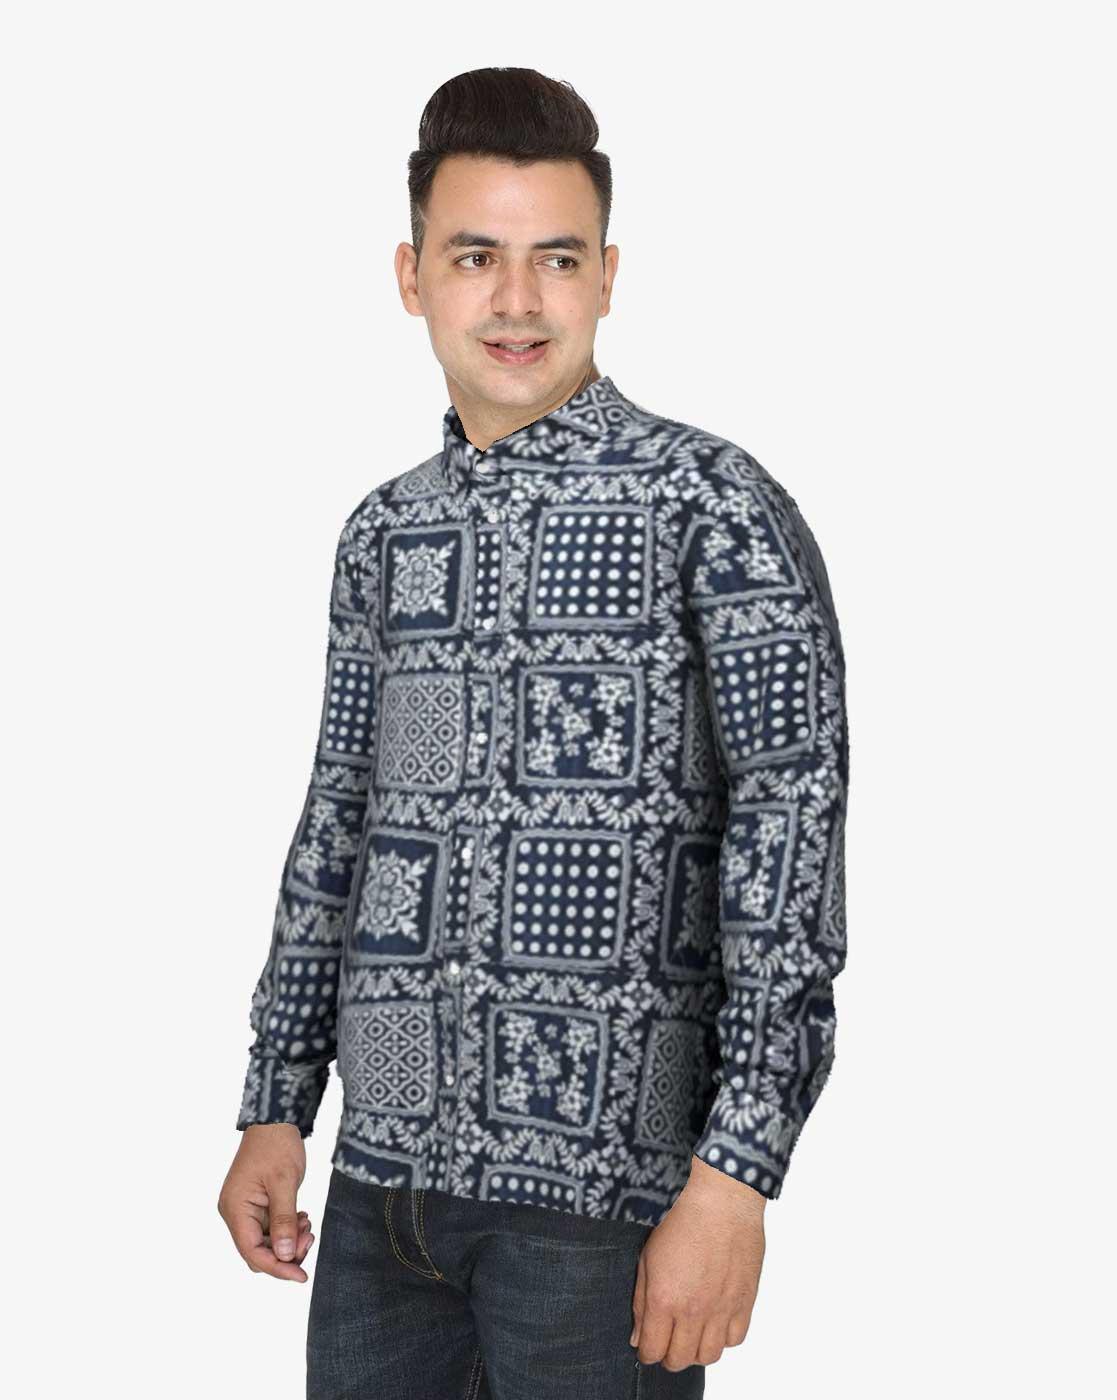
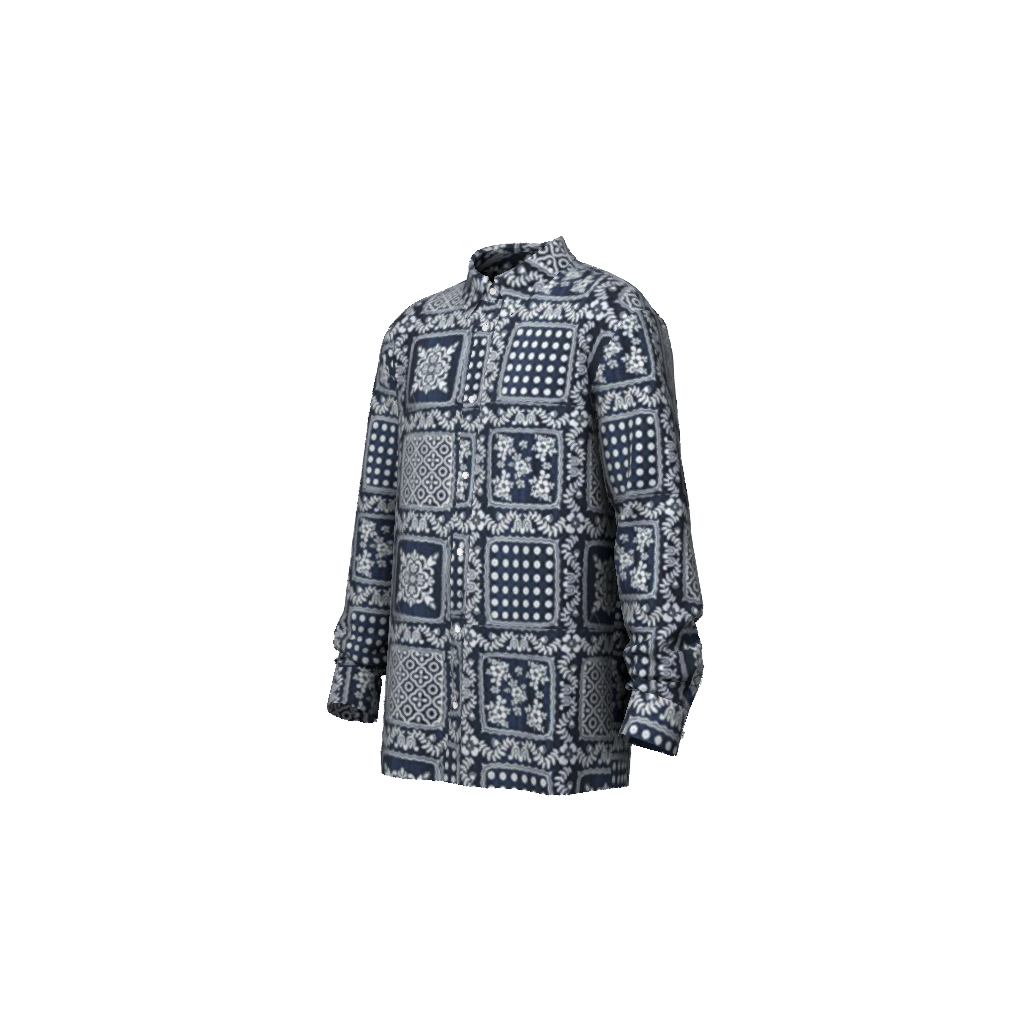
Clothing description: navy multi bandaat print button up